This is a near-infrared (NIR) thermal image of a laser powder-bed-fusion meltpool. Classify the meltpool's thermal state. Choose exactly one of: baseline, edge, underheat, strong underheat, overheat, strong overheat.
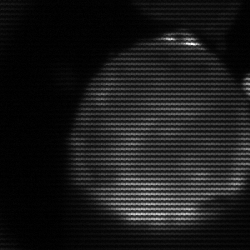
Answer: edge